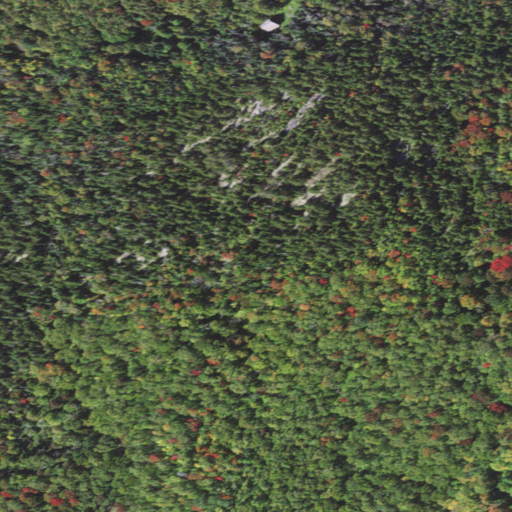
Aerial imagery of mountain in Vermont named May Hill containing deciduous forest, evergreen forest, and mixed forest